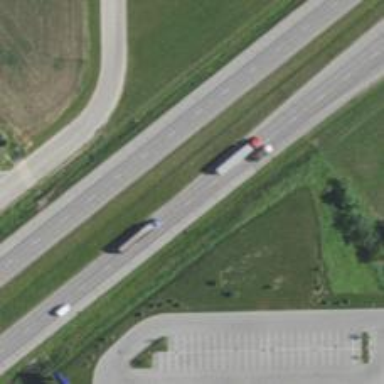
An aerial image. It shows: Asphalt trunk highway which is also expressway.